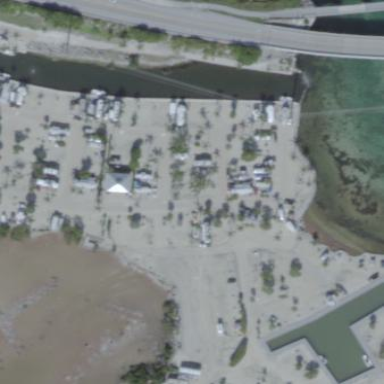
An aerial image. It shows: Camping site with tents and caravans.